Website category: sports
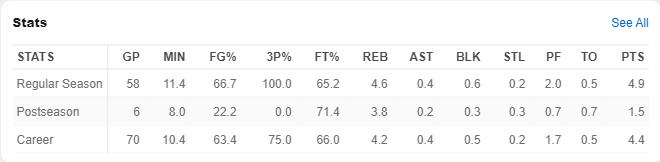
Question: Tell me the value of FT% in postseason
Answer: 71.4

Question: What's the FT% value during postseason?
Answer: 71.4

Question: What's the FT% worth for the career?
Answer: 66.0

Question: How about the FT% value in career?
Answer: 66.0

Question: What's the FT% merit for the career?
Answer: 66.0

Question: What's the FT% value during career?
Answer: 66.0

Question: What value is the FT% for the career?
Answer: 66.0

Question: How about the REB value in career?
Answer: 4.2

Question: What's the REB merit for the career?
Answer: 4.2

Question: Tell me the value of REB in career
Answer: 4.2

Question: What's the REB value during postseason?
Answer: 3.8

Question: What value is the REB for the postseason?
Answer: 3.8

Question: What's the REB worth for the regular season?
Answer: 4.6

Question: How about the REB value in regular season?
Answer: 4.6

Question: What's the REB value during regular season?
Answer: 4.6

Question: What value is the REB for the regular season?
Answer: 4.6

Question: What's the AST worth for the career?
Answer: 0.4

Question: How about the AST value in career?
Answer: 0.4

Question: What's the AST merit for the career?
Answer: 0.4

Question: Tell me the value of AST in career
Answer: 0.4

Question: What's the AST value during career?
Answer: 0.4

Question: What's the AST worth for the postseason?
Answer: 0.2

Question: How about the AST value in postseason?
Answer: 0.2

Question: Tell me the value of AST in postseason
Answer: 0.2

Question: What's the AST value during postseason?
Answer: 0.2

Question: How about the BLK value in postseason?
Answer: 0.3

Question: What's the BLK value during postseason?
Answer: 0.3

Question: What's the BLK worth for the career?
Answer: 0.5

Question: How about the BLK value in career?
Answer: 0.5

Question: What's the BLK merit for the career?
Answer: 0.5

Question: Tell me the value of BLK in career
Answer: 0.5

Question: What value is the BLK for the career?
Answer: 0.5

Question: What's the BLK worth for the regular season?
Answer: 0.6

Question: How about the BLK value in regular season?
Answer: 0.6

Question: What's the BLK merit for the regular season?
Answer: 0.6

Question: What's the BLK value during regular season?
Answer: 0.6

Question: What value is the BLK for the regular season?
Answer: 0.6

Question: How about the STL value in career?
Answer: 0.2

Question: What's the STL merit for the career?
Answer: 0.2

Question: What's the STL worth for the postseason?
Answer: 0.3

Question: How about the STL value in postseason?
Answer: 0.3

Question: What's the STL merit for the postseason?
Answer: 0.3

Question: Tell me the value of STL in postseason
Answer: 0.3

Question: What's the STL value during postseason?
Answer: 0.3

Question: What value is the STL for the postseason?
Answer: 0.3

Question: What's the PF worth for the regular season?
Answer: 2.0

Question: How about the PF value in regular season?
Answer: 2.0

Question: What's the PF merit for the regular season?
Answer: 2.0

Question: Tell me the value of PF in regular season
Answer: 2.0

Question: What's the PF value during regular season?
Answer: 2.0

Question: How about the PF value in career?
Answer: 1.7

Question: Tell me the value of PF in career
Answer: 1.7

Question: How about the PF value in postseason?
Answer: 0.7

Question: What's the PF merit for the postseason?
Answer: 0.7

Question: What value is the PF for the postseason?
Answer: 0.7

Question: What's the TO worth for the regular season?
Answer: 0.5

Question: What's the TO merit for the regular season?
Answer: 0.5

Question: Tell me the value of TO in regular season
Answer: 0.5

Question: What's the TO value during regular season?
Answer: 0.5

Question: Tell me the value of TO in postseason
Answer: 0.7

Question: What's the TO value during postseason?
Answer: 0.7

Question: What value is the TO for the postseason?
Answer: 0.7

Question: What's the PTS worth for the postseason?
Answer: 1.5

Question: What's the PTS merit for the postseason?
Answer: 1.5